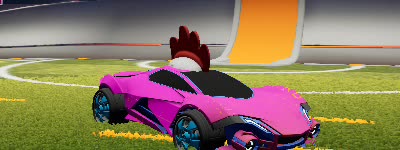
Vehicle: werewolf